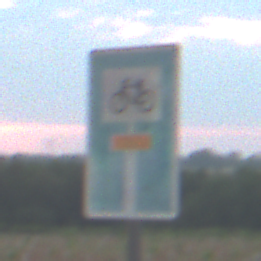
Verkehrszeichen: SackgasseRadverkehrDurchlaessig
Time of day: SunriseSunset
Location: Outdoor (Nature)
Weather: PartlyCloudy
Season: NotSpecified
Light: Natural